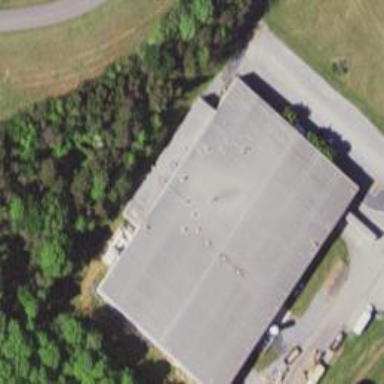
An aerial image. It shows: Warehouse building.